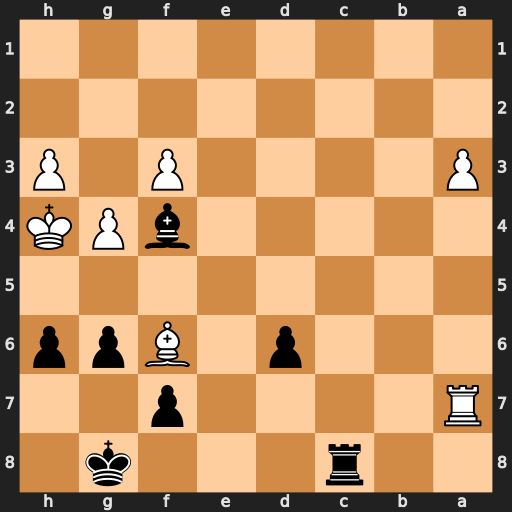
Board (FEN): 2r3k1/R4p2/3p1Bpp/8/5bPK/P4P1P/8/8
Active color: b
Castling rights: -
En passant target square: -
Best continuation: Be3 Kg3 Bxa7